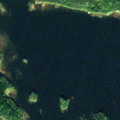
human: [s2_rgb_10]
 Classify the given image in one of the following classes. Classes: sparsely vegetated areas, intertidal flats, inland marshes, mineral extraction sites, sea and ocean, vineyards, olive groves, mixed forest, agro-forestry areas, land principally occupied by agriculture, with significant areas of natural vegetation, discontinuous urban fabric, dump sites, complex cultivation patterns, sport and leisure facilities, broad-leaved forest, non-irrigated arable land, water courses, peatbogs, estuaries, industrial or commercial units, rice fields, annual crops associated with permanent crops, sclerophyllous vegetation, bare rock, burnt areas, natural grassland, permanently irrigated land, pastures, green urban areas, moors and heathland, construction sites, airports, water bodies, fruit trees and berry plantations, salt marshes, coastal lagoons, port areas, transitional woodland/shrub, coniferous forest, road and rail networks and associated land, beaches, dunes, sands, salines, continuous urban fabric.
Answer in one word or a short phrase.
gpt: coniferous forest, water bodies